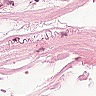
Metastatic tissue present: no